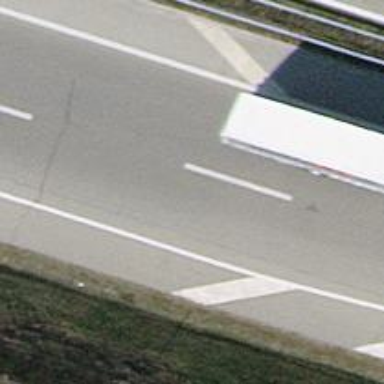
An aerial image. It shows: Primary road with asphalt surface.